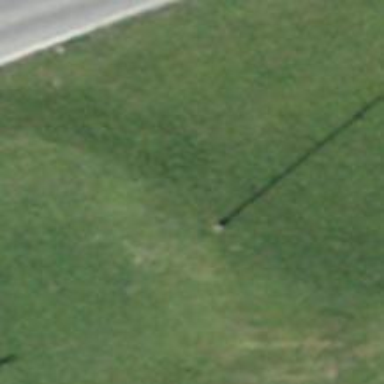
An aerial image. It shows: Minor power line.